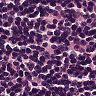
Metastatic tissue present: no